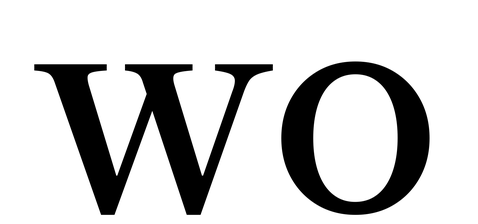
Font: LibreCaslonText_Regular